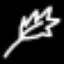
Label: leaf